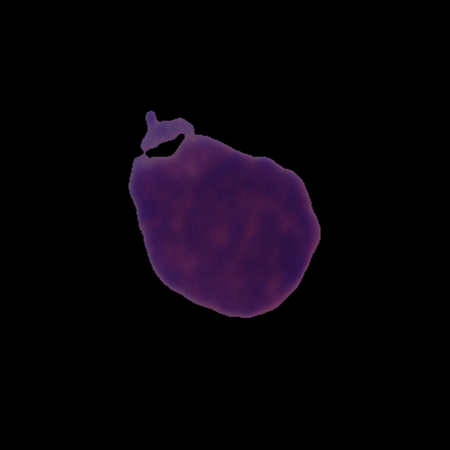
Label: cancer